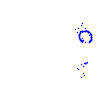
Particle: kaon